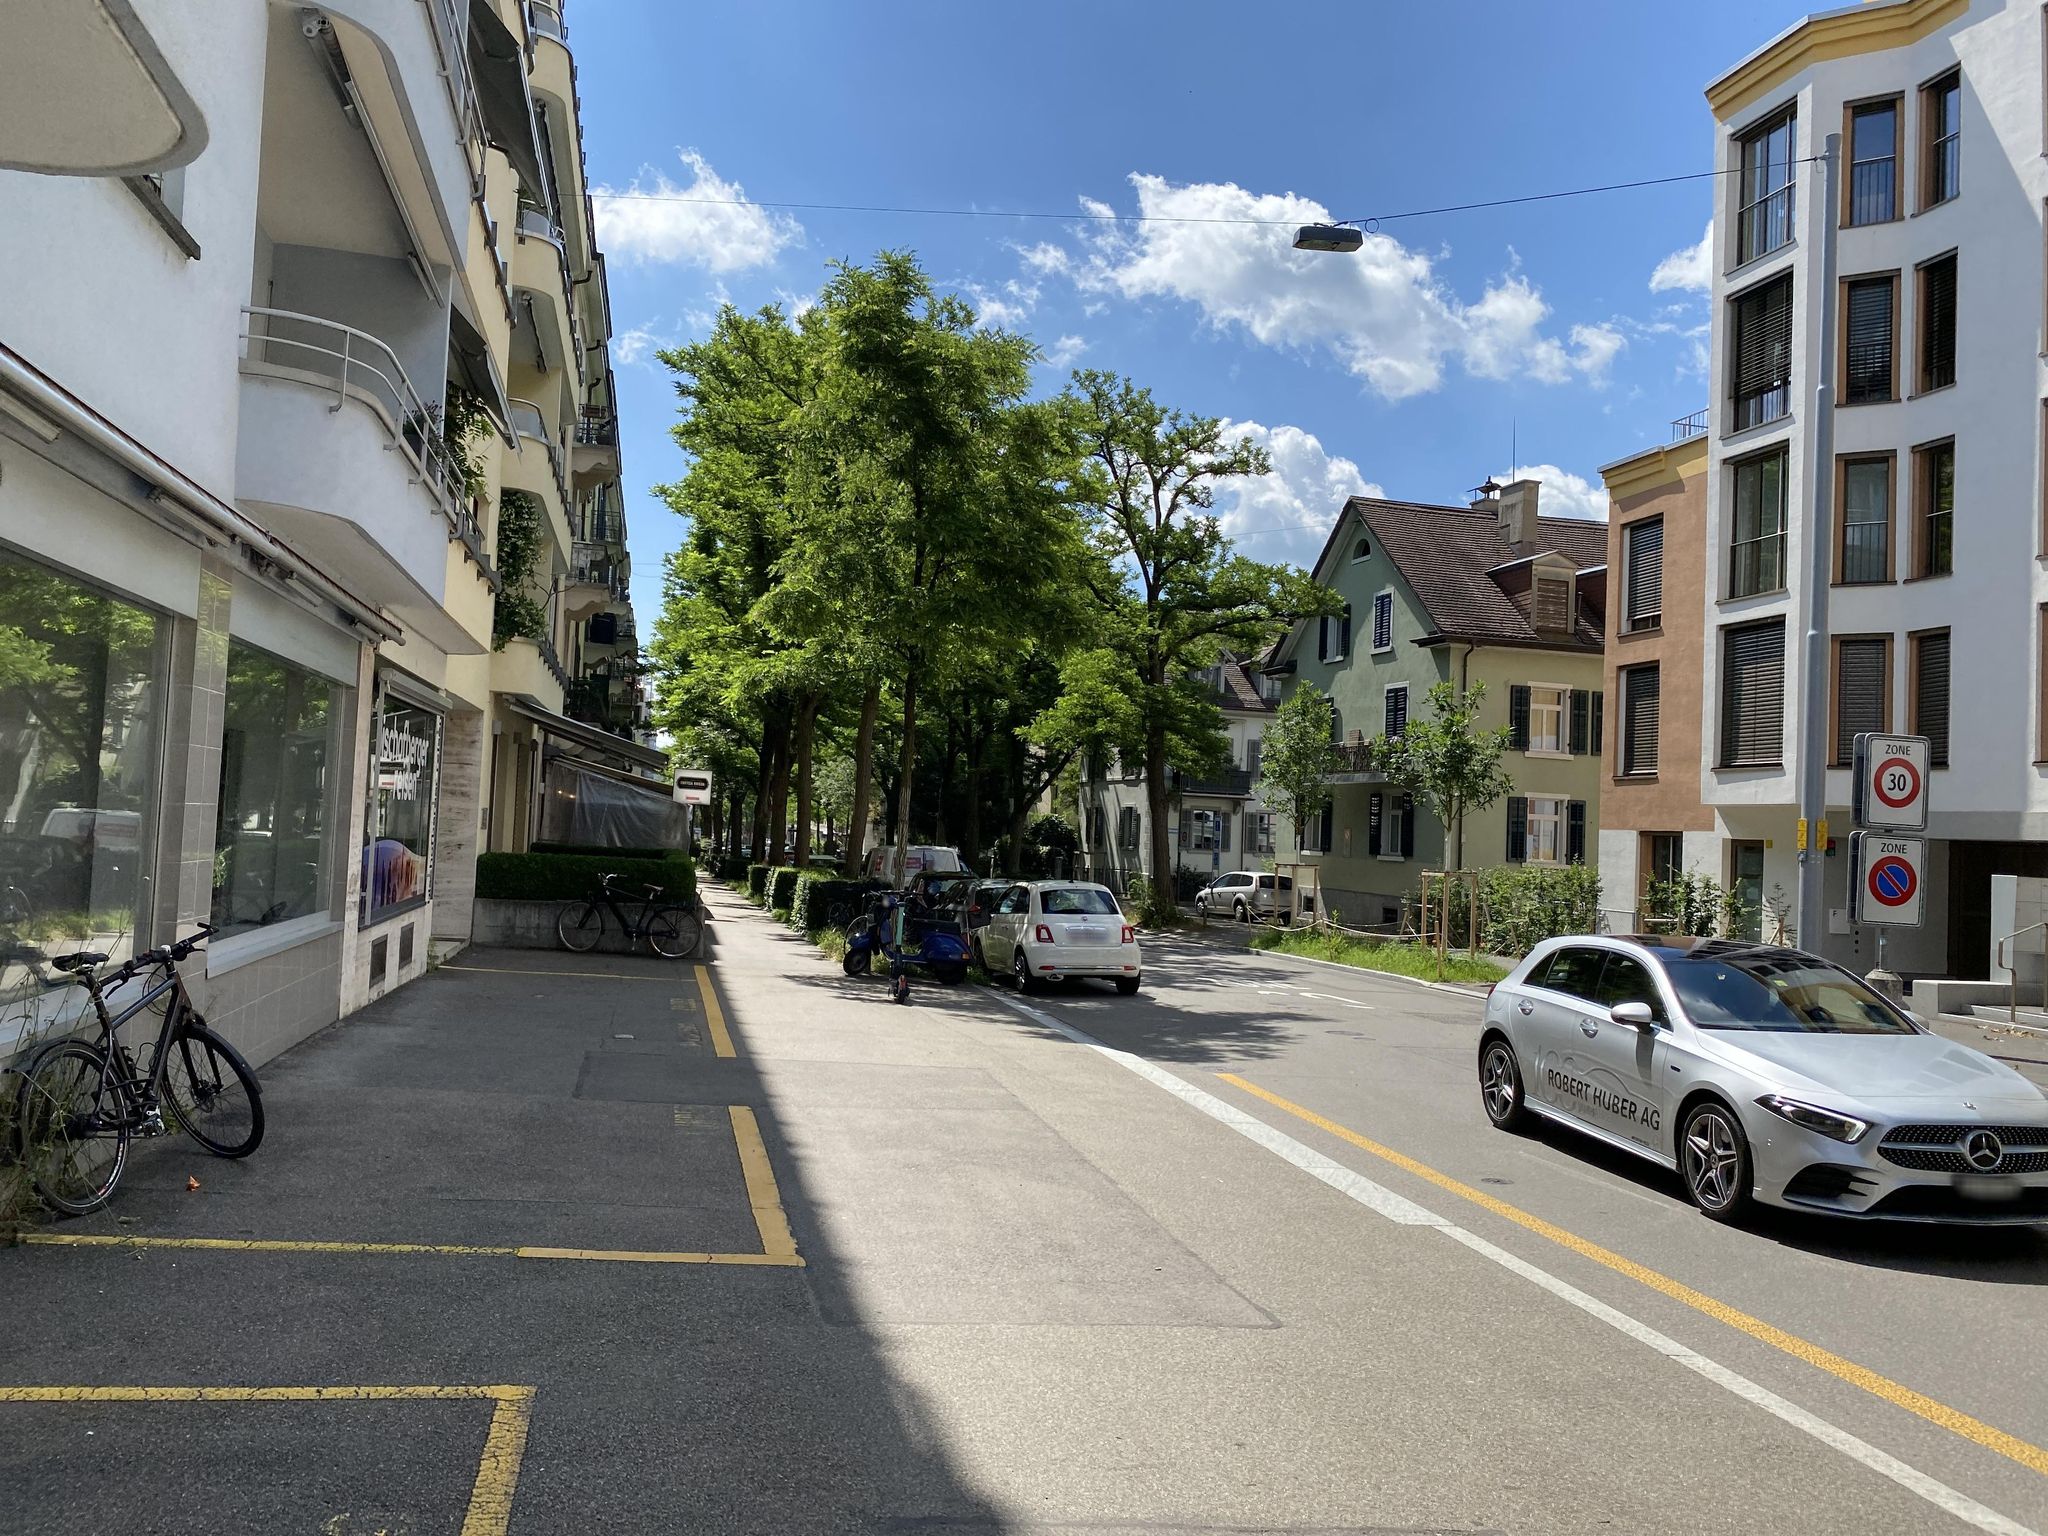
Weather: clear
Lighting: day
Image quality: good
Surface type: cycling surface
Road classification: service, footway
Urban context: urban centre
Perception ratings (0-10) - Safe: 8.7, Lively: 9.55, Beautiful: 5.87, Boring: 2.16, Depressing: 1.48, Wealthy: 8.05